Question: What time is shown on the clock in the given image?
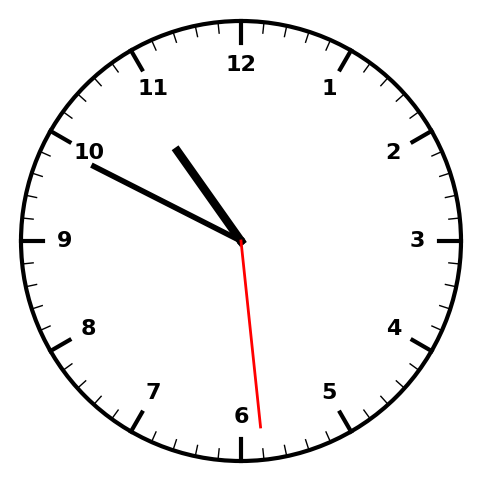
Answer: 10:49:29